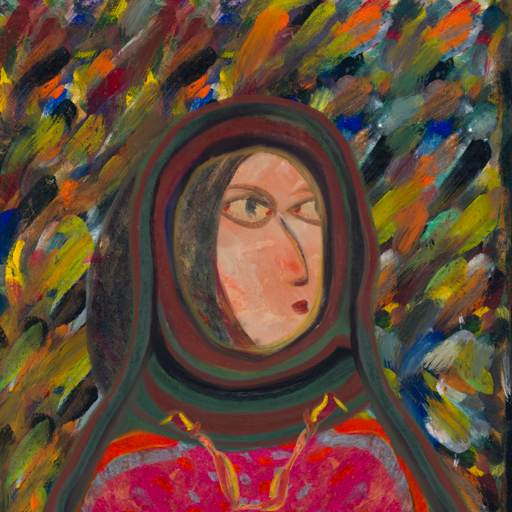
Background: An_Impression, Head And Neck Side: Roy_Bahadur, Face Side: GypsyMother, Bust: Sisters, Hair Side: Gypsy_Mother, Head Accessory: After_Raid_Scarf, Second Necklace: Gypsy_Mother_1, Necklace: Blank, Baby: Blank